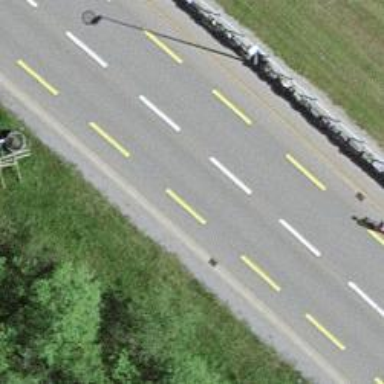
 equipped with cycle lane on both sides."